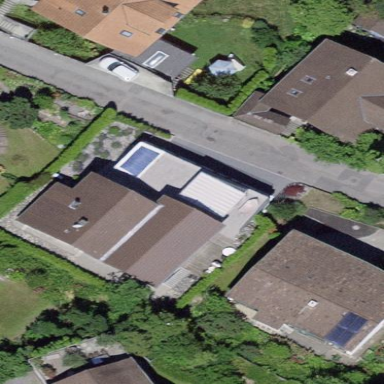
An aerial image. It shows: Garage.